Question: Is there a way I can remove the top left cell in a DataGrid ?

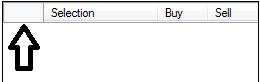
Answer: If you want to hide it, just set RowHeadersVisible property to false.
'''
myDataGridTableStyle.RowHeadersVisible = false;
'''
If you want to change the behaviour:
<URL>
Hope it helps
<URL>